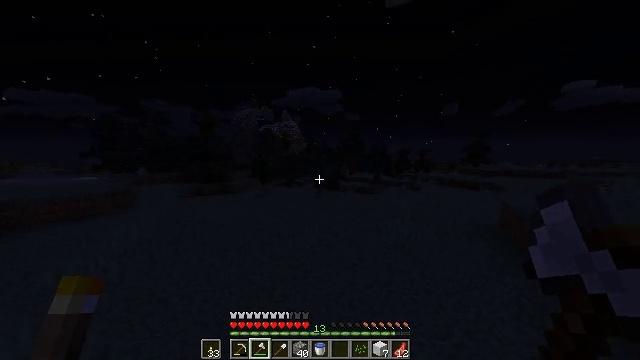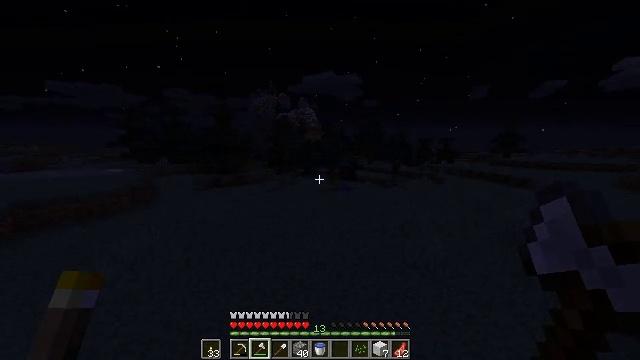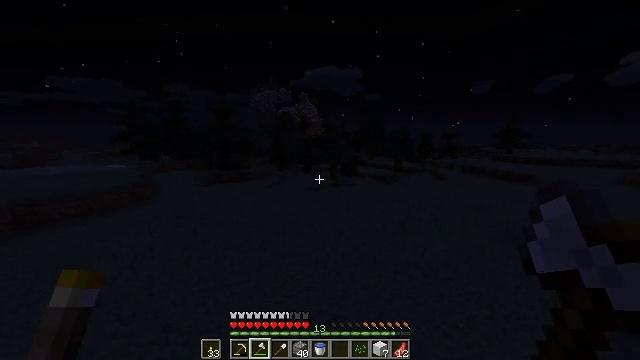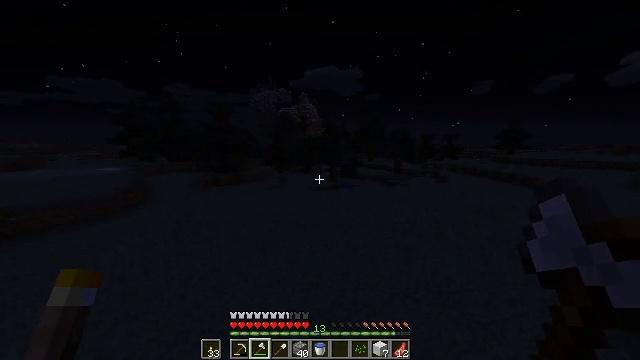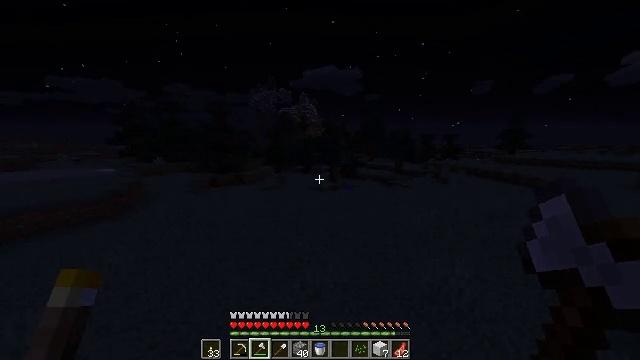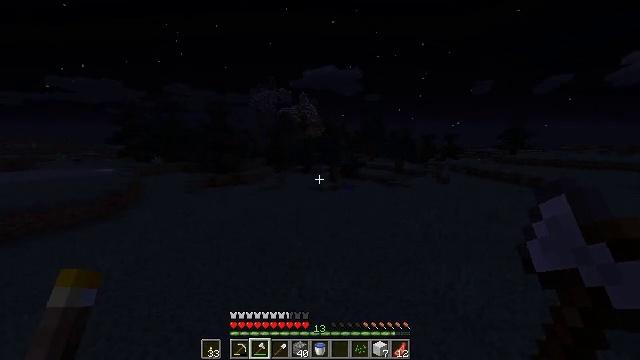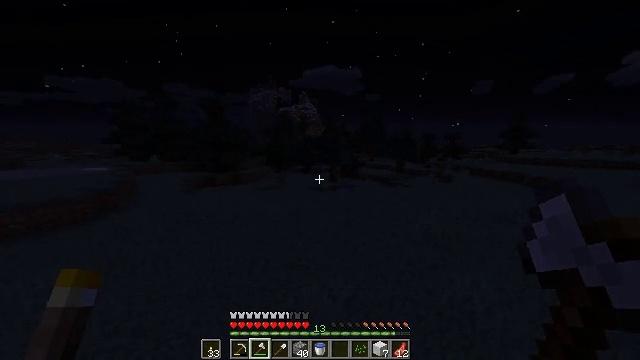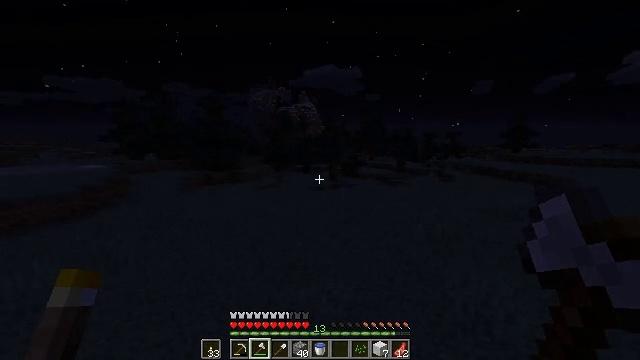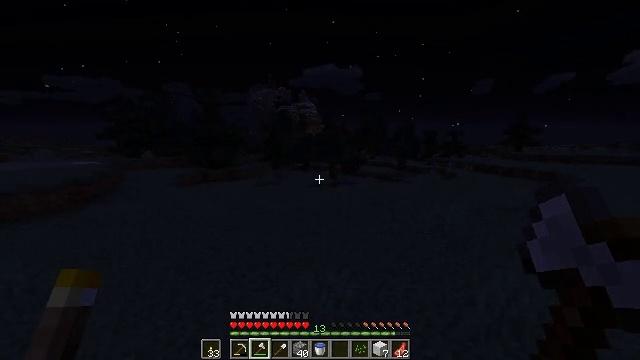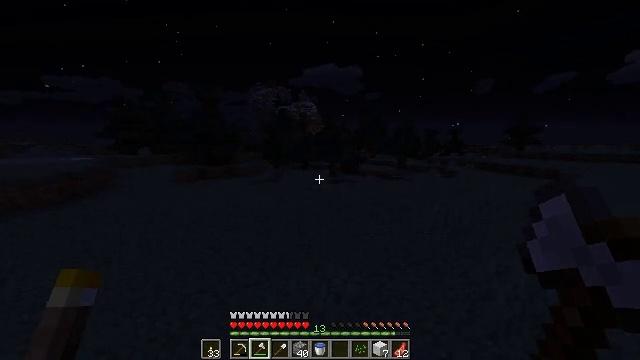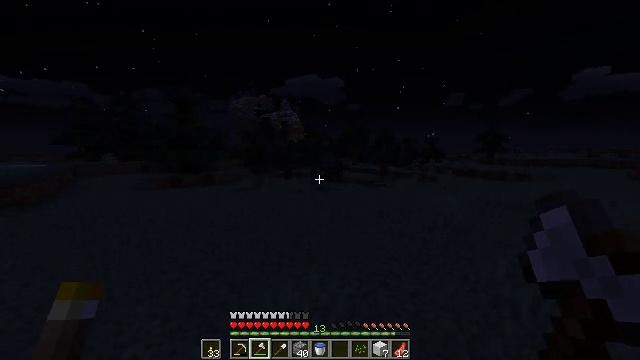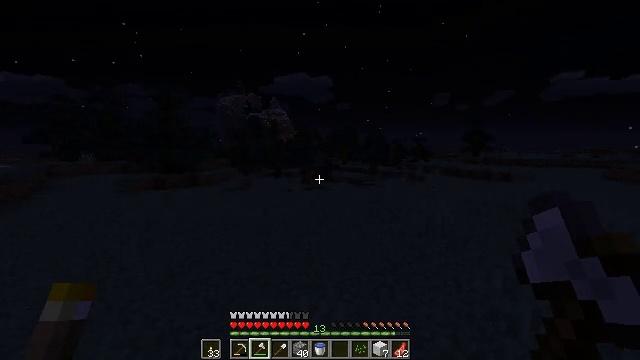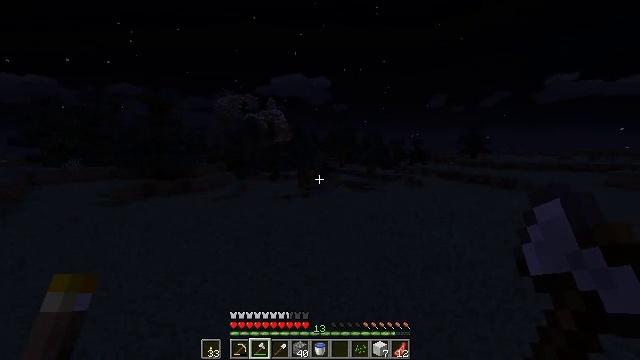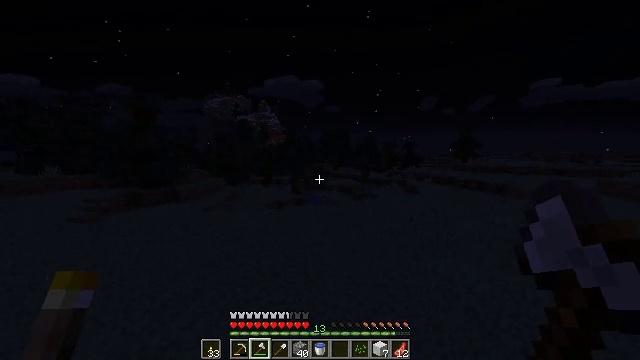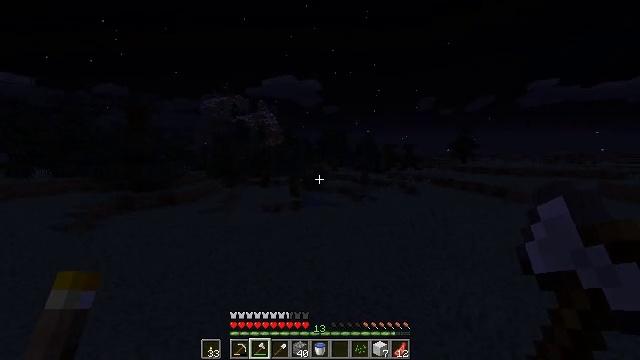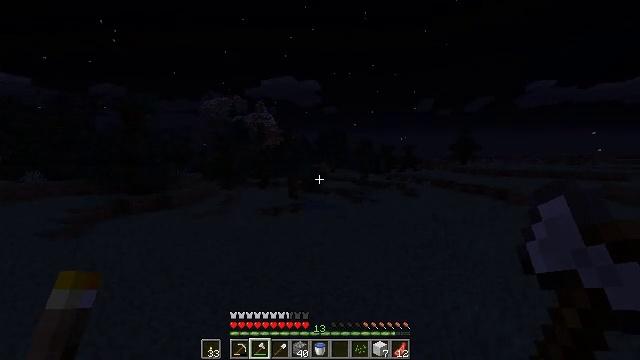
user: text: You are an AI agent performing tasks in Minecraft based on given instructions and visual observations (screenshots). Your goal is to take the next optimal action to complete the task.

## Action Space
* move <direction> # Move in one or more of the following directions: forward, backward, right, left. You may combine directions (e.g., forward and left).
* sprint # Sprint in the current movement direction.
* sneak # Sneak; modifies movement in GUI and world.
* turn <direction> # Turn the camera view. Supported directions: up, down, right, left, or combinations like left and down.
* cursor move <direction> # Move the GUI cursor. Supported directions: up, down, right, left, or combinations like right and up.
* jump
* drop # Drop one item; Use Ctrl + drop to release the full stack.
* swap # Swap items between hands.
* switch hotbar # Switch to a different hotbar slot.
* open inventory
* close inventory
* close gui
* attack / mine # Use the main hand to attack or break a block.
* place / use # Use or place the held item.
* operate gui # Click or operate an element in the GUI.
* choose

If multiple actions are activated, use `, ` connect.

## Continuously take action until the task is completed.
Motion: motion action
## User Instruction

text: Attack the hay block to get hay.
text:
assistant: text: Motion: move forward, sprint, turn left and down, jump
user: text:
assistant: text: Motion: move forward, sprint, turn down, jump
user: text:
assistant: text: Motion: move forward, sprint, jump
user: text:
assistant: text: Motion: move forward, sprint, jump
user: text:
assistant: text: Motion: move forward, sprint, jump
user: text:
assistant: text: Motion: move forward, sprint, jump
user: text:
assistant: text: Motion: move forward, sprint, jump
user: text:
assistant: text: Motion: move forward, sprint, jump
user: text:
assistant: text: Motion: move forward, sprint, jump
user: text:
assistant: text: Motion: move forward, sprint, turn right and up, jump
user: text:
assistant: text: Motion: move forward, sprint, turn right, jump
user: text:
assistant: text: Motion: move forward, sprint, jump
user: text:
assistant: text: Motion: move forward, sprint, turn right, jump
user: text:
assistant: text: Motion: move forward, sprint, jump
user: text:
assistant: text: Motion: move forward, sprint, jump
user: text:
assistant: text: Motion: move forward, sprint, jump
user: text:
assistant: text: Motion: move forward, sprint, jump
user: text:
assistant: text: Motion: move forward, sprint, jump
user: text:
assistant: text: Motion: move forward, sprint, jump
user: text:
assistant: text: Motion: move forward, sprint, jump
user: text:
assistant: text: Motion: move forward and move right, sprint, jump
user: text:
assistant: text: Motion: move forward and move right, sprint, jump
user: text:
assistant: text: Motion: move forward and move right, sprint, jump
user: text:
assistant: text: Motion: move forward and move right, sprint, jump
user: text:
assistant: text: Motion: move forward and move right, sprint, jump
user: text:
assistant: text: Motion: move forward and move right, sprint, jump
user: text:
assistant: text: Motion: move forward and move right, sprint, jump
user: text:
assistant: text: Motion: move forward and move right, sprint, jump
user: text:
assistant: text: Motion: move forward and move right, sprint, jump
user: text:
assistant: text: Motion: move forward and move right, sprint, turn right, jump